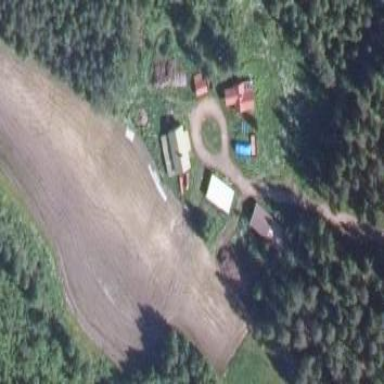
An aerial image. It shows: Farmyard area.